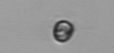
Label: nanoplankton_mix